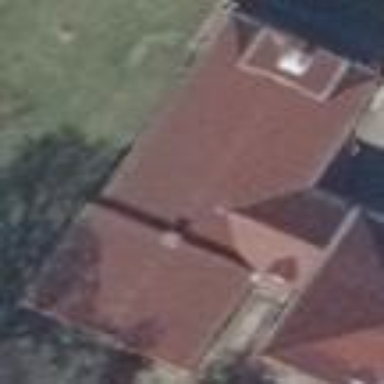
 roofed with black roof tiles. The building is red in color. It is place of worship with historic significance."